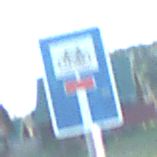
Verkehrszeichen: SackgasseRadverkehrDurchlaessig
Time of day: MorningAfternoon
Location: Outdoor (Nature)
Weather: Clear
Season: NotSpecified
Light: Natural